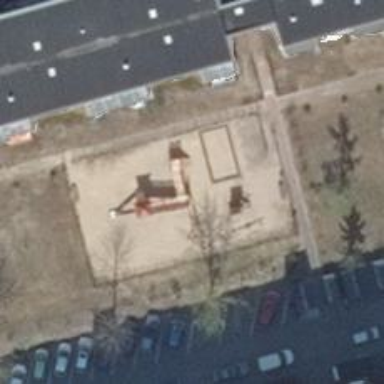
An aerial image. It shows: Playground area for leisure activities on the land.